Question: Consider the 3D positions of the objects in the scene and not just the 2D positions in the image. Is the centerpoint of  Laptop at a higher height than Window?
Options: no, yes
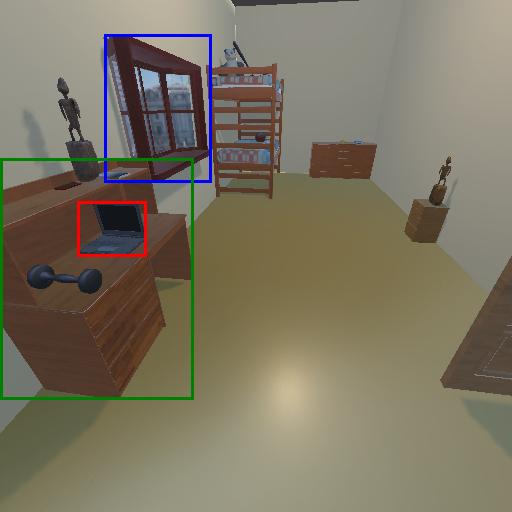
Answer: no